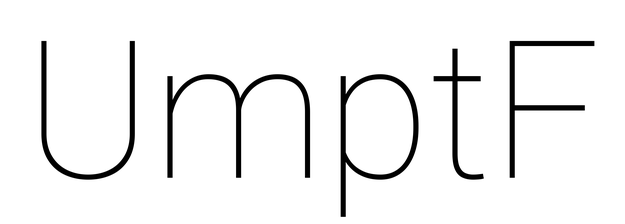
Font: Roboto_Thin